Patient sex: M
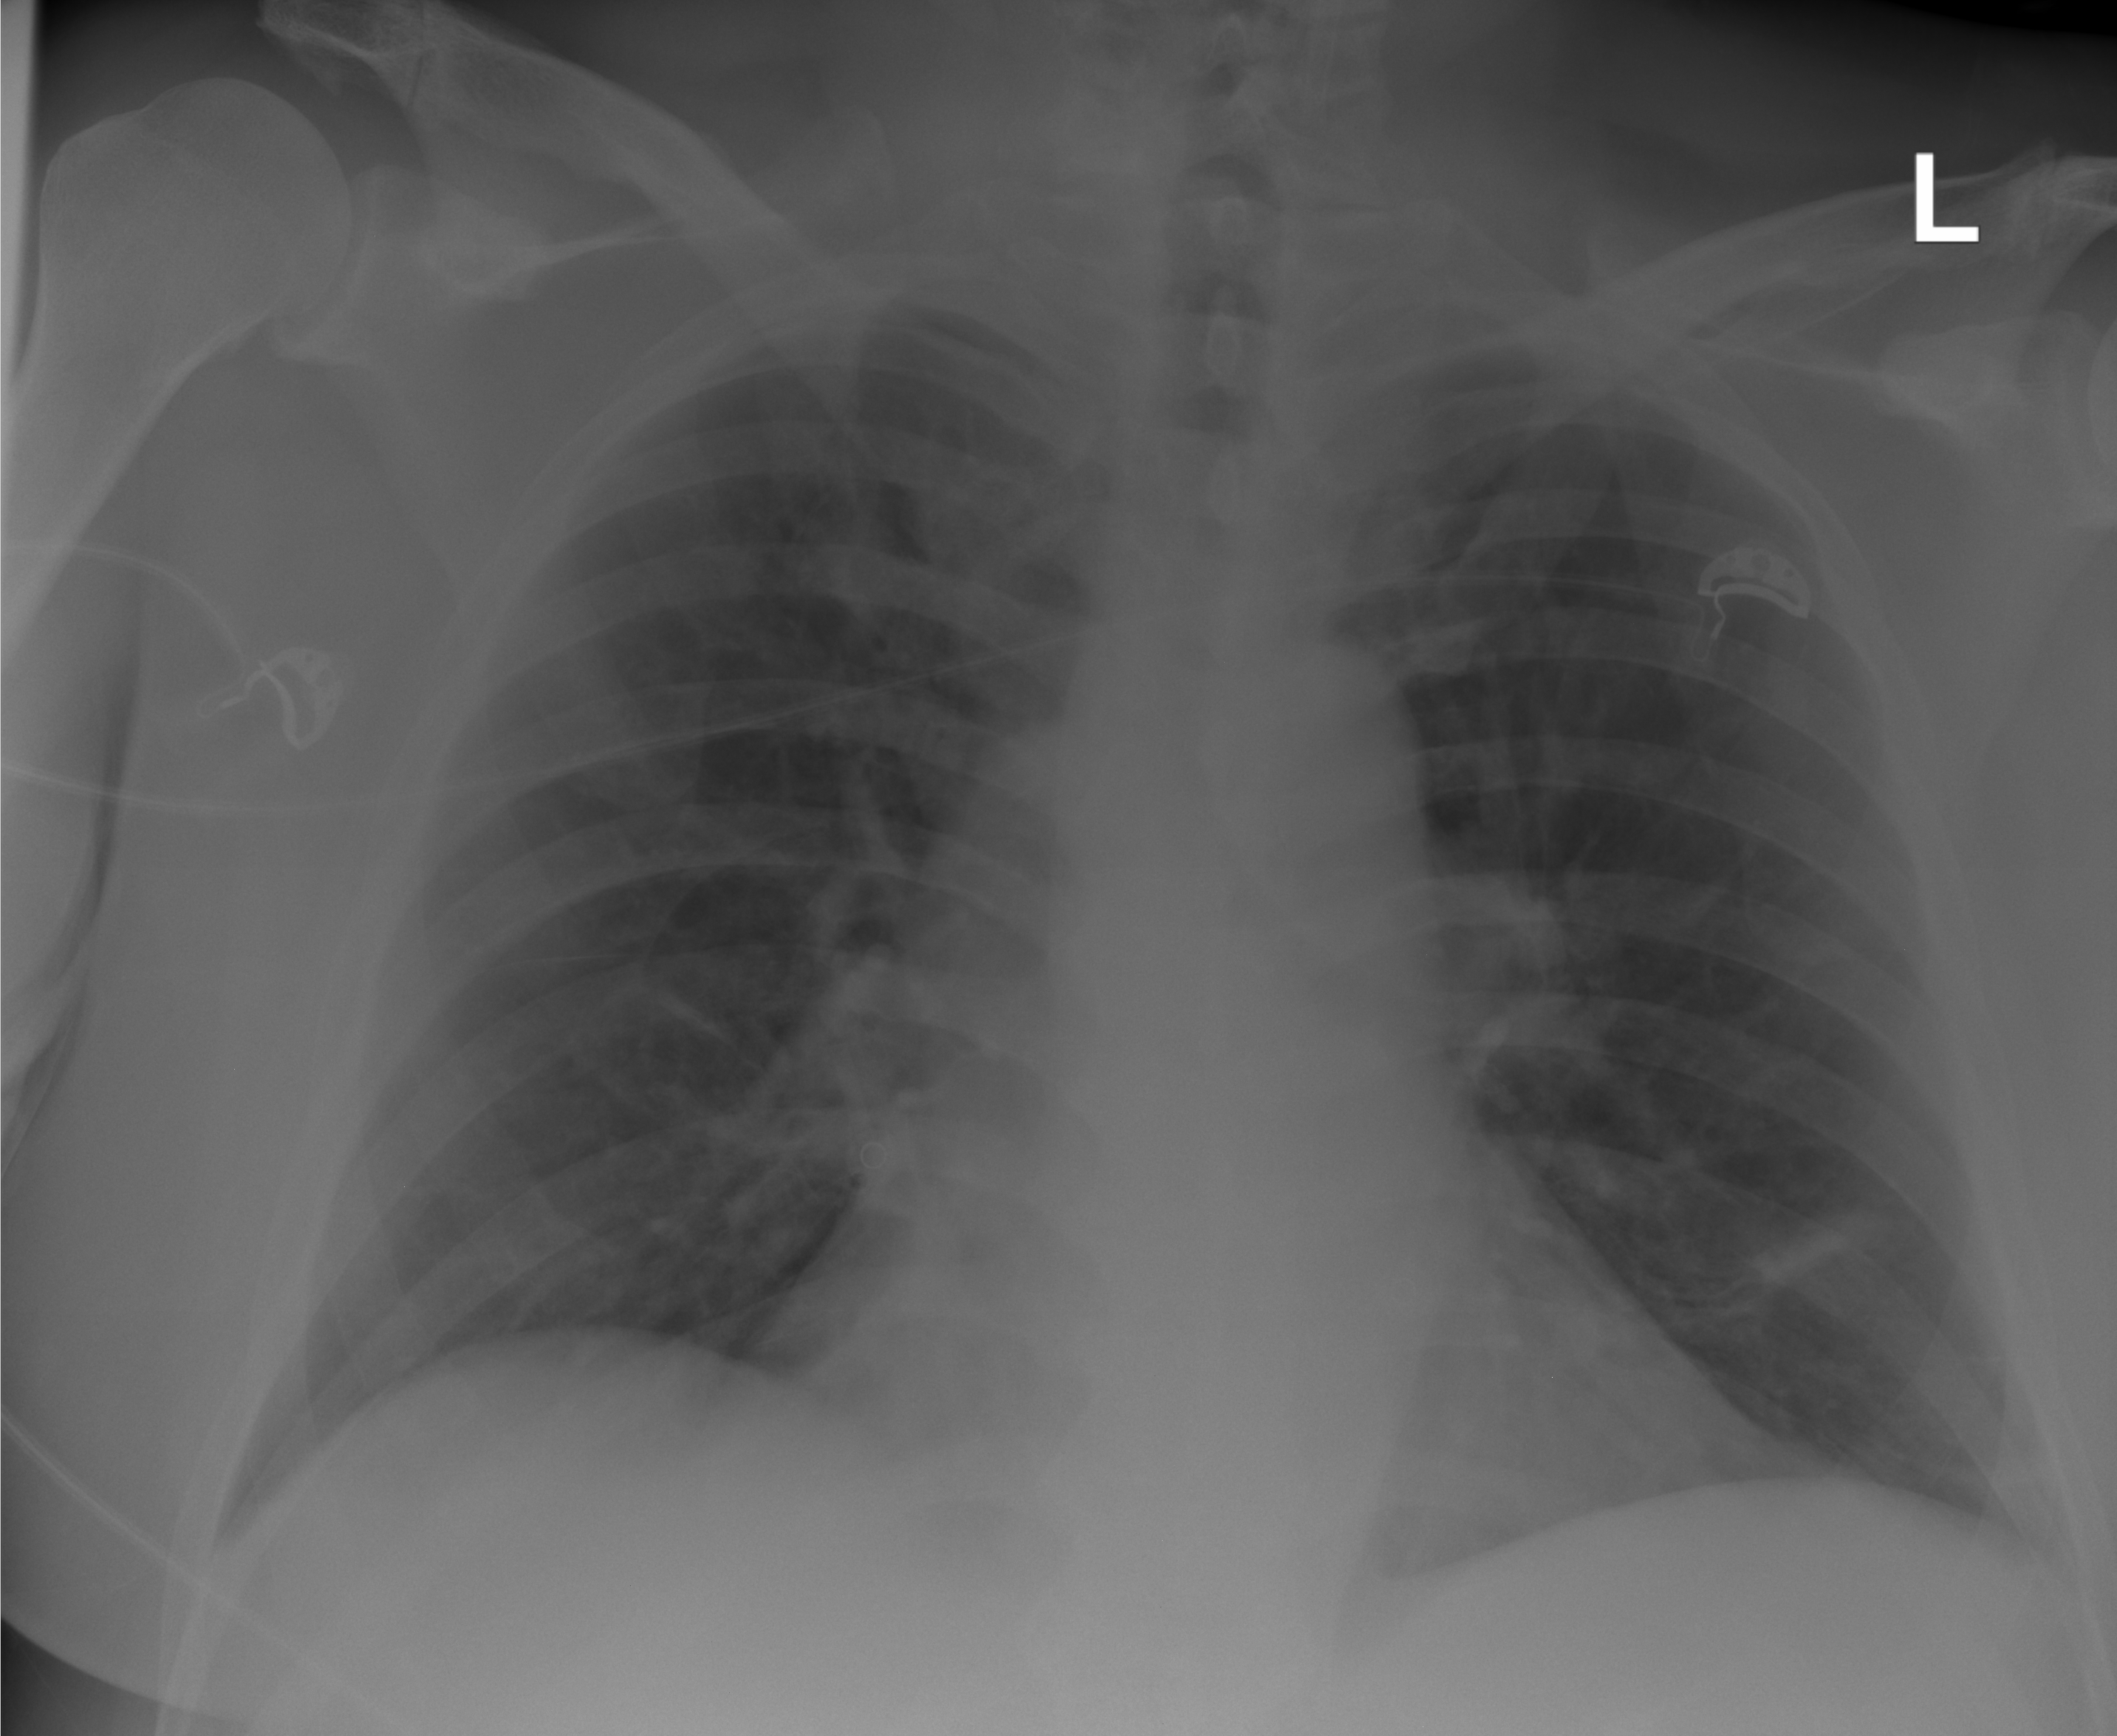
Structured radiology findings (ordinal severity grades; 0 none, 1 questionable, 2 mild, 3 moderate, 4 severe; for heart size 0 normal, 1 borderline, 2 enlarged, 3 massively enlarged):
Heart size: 0
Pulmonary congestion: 0
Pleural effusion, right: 0
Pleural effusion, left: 0
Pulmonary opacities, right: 0
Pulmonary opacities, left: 0
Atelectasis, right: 0
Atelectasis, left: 2